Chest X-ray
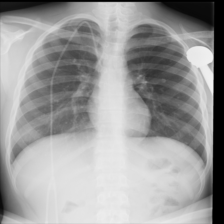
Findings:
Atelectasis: negative
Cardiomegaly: negative
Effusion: negative
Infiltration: negative
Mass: negative
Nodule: negative
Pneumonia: negative
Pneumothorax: negative
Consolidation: negative
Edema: negative
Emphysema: negative
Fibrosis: negative
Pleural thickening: negative
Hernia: negative